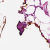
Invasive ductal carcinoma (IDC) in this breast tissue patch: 0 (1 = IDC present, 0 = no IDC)